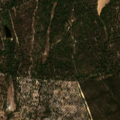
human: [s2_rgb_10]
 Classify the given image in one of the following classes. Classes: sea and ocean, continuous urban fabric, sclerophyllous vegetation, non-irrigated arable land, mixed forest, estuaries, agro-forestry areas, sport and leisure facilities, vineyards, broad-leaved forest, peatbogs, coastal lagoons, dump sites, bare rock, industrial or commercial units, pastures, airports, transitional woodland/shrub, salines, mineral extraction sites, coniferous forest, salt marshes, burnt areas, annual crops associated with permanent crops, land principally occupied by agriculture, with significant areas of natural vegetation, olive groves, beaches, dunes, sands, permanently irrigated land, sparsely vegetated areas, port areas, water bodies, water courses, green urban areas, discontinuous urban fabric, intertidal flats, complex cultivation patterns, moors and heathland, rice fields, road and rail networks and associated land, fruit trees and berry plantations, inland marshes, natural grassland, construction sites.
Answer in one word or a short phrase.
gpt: agro-forestry areas, broad-leaved forest, coniferous forest, mixed forest, transitional woodland/shrub